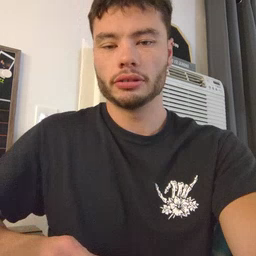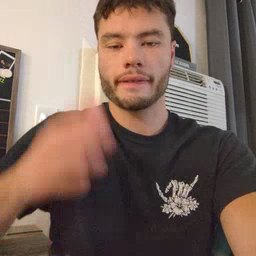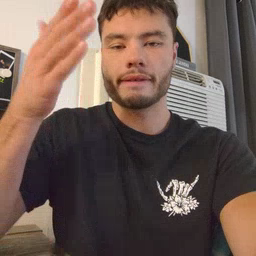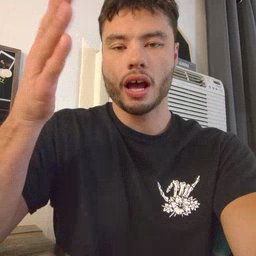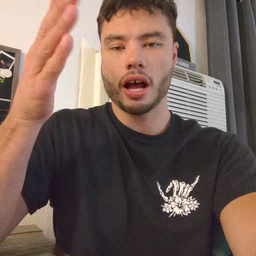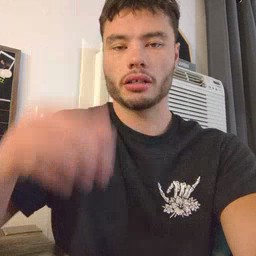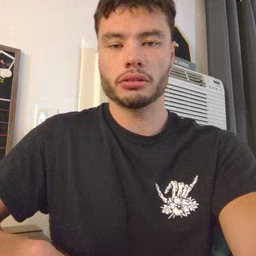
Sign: flag